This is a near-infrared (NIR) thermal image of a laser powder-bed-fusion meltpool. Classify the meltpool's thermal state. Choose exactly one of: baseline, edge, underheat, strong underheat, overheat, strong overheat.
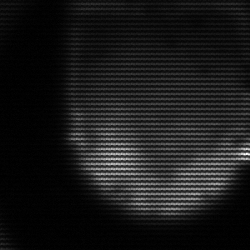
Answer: edge